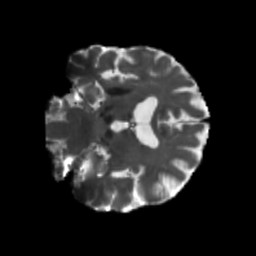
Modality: T2w
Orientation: coronal
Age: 68
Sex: male
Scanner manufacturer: siemens
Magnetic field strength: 3 T
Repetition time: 5.47 s
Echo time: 0.0854 s